Interaction volume radius: 5 \u00c5
Interaction volume height: 10 \u00c5
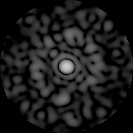
Disorder parameter: 0.8227